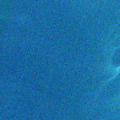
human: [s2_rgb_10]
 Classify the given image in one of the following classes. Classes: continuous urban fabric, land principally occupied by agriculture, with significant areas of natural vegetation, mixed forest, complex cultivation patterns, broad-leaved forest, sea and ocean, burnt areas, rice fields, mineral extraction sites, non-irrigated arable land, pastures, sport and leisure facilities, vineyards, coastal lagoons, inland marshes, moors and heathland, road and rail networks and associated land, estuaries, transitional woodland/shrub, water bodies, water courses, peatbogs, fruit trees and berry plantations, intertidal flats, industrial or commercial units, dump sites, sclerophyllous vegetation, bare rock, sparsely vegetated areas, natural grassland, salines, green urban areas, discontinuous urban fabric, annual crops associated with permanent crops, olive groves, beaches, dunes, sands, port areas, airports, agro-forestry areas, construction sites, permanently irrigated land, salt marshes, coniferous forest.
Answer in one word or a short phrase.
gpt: sea and ocean